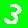
Digit: 3